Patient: sex M, age 44
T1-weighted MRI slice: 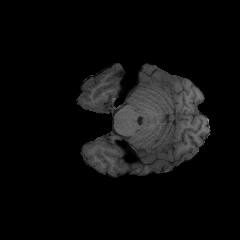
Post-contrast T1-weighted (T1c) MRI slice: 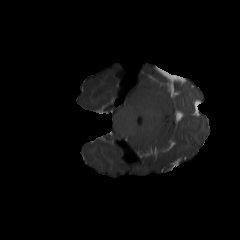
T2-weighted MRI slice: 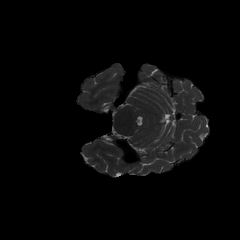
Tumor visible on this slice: no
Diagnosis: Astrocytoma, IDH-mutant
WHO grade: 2